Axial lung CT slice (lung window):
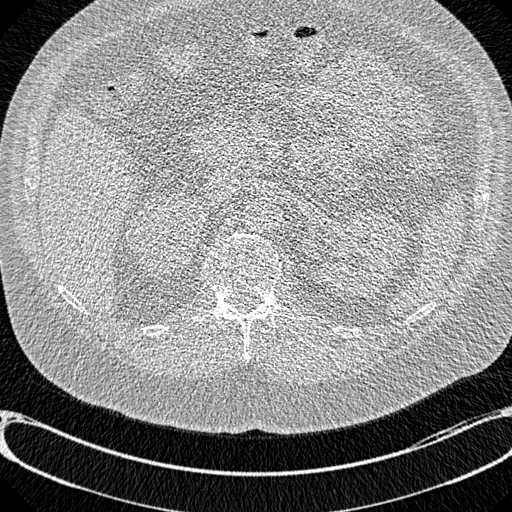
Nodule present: no